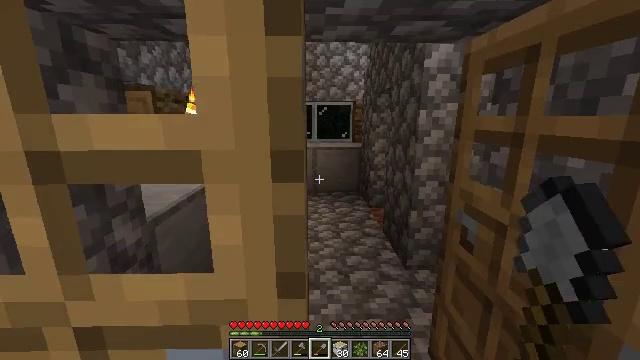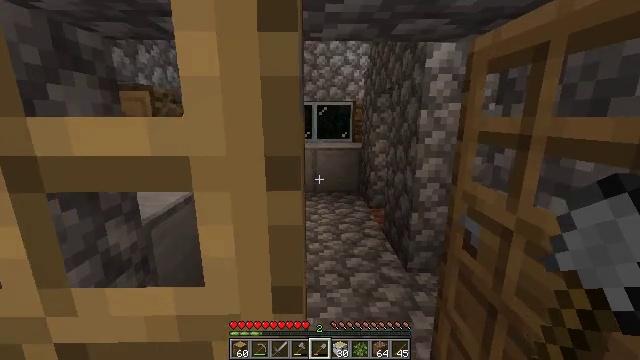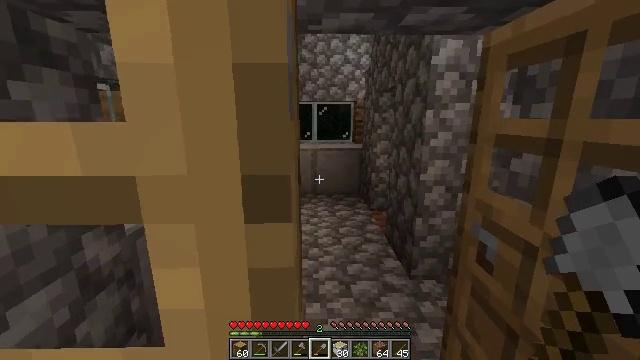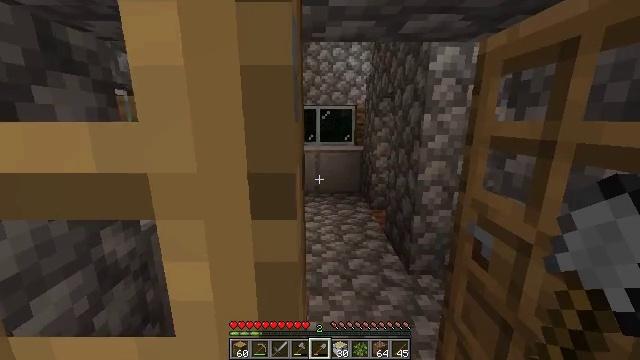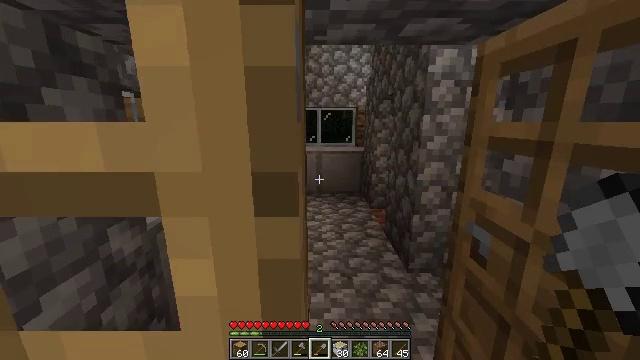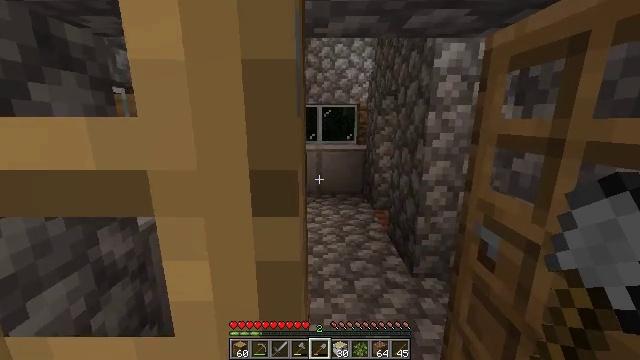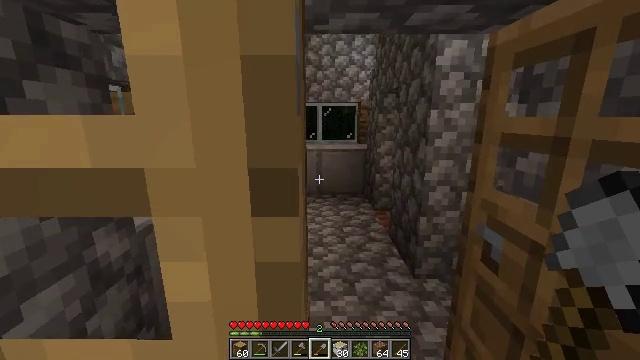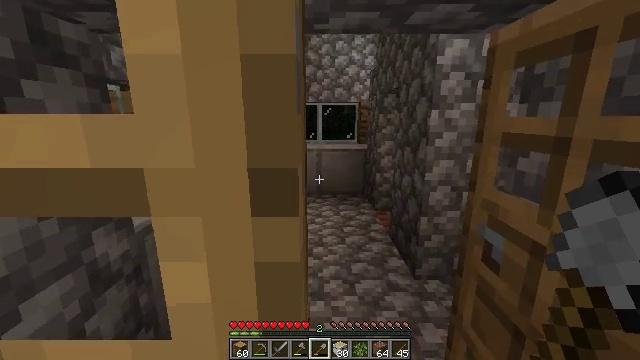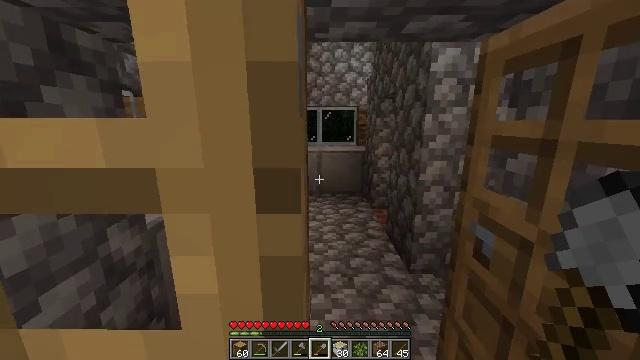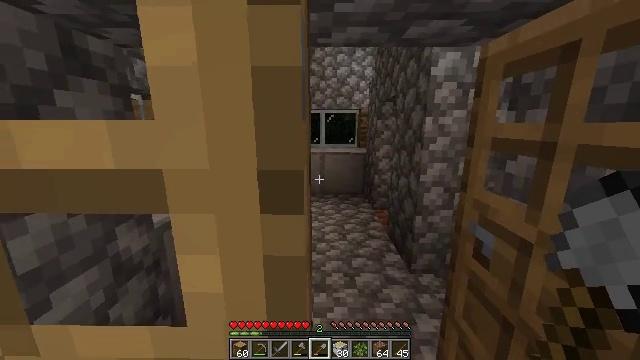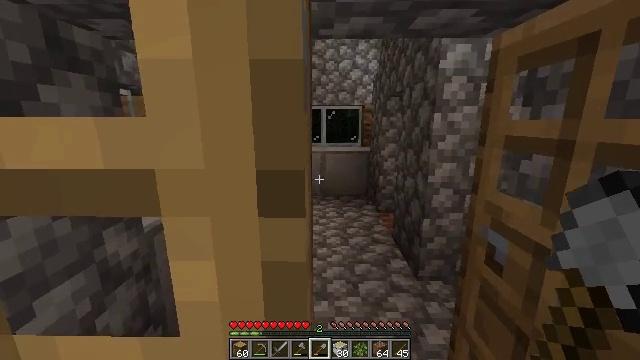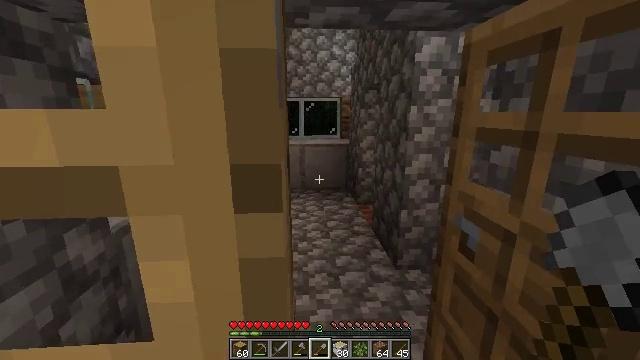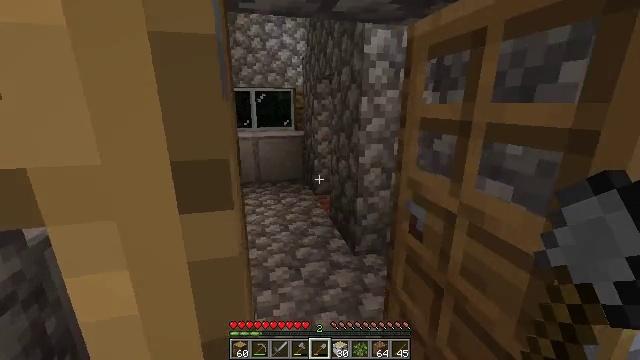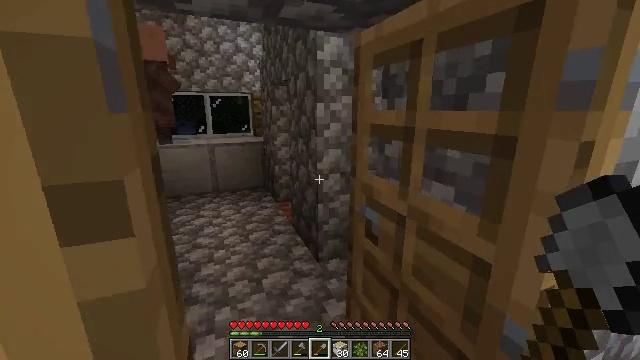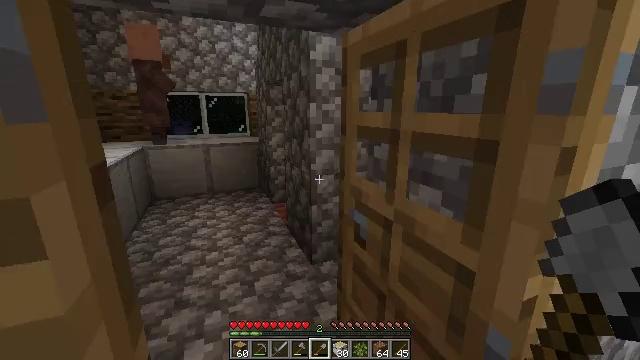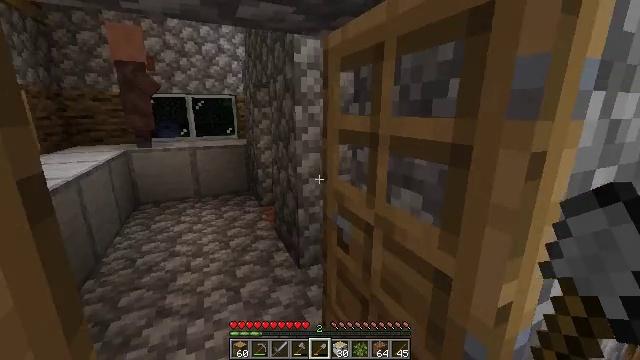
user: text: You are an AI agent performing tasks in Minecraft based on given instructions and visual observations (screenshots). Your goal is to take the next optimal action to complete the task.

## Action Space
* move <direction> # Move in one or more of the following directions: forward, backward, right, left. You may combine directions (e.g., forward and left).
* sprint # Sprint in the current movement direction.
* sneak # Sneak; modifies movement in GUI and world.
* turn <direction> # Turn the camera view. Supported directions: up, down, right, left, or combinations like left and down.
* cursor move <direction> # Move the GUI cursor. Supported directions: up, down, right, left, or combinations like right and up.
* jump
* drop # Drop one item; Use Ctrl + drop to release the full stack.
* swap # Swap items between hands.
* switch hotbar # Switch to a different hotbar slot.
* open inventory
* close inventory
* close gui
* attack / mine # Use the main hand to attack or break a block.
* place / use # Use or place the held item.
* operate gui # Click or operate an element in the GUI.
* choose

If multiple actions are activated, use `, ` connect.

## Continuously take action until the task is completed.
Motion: motion action
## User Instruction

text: Mine the yellow bed to pick it up.
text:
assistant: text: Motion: move forward
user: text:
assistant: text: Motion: move forward, sprint
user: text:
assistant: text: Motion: move forward, sprint
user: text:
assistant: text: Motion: move forward, sprint
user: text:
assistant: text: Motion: move forward, sprint
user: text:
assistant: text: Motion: move forward, sprint
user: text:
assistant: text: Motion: move forward, sprint
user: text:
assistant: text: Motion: move forward, sprint
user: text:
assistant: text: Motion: move forward, sprint
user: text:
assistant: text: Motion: move forward, sprint
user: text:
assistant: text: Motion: move forward, sprint, turn right and down
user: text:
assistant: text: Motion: move forward, sprint, turn right and down
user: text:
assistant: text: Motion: move forward, sprint, turn right and up
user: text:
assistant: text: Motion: move forward, sprint
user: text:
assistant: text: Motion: move forward, sprint, turn right
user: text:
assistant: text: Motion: move forward, sprint, turn right
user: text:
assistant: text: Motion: move forward, sprint
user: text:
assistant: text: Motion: move forward, sprint
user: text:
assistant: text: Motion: move forward, sprint, turn left
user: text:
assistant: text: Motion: move forward, sprint, turn left and up
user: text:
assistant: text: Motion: move forward, sprint, turn left and up
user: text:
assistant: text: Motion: move forward, sprint, turn left
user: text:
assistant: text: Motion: move forward, sprint, turn left
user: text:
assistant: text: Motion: move forward, sprint, turn left and down
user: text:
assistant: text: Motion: sprint, turn left and down
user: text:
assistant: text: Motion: turn left and down
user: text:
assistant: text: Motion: turn left
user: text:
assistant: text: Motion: turn left
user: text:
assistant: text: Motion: turn left
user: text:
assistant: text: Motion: turn left